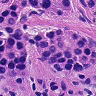
Metastatic tissue present: yes